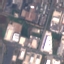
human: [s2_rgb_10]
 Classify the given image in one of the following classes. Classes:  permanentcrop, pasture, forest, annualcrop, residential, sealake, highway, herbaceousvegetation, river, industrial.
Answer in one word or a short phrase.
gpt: Industrial